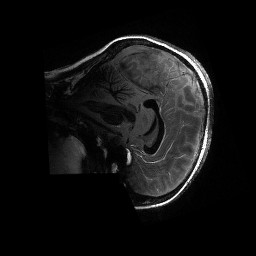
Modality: T1w
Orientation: sagittal
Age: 24
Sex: female
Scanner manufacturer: siemens
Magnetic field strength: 6.98 T
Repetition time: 3.1 s
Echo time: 0.00252 s